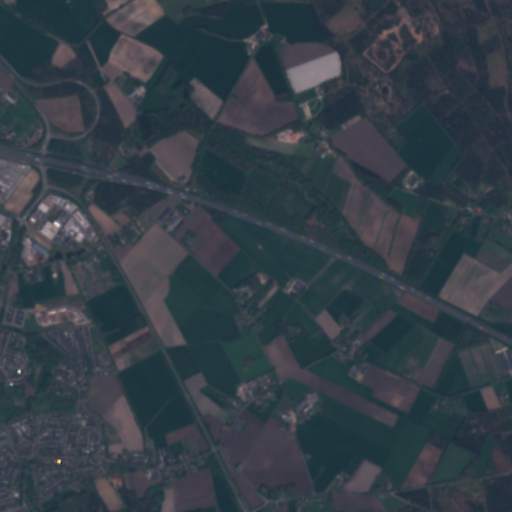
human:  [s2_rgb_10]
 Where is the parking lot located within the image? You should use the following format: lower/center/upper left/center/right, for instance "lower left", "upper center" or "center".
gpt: The parking lot is located in the upper left of the image.
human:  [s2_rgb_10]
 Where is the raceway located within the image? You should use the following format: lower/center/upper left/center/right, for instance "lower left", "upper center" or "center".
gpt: The raceway is located in the upper right of the image.
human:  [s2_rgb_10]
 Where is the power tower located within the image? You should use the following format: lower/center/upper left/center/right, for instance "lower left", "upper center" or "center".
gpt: There is no power tower in the image.